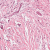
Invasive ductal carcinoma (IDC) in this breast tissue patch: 1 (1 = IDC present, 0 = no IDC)